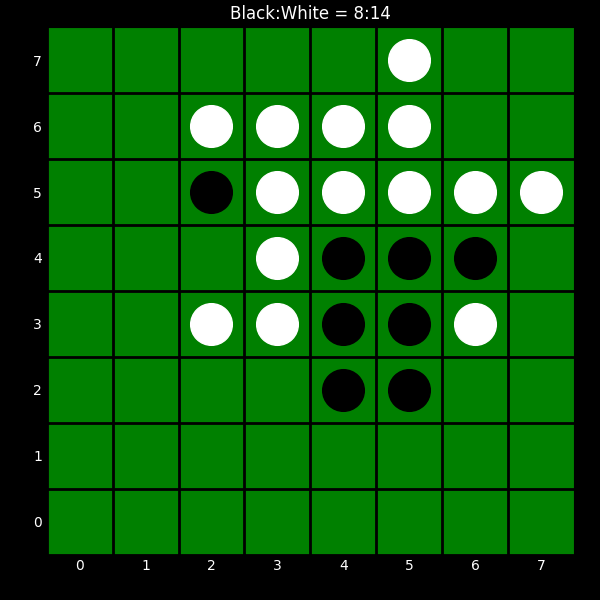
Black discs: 8
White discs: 14